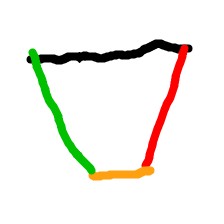
Shape: trapezoid